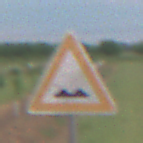
Verkehrszeichen: UnebeneFahrbahn
Umgebung: Outdoor, Nature
Tageszeit: SunriseSunset
Wetter: PartlyCloudy
Licht: Natural
Jahreszeit: NotSpecified
Kontrast: LowContrast